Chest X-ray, PA view. Patient: 71 years old, sex M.
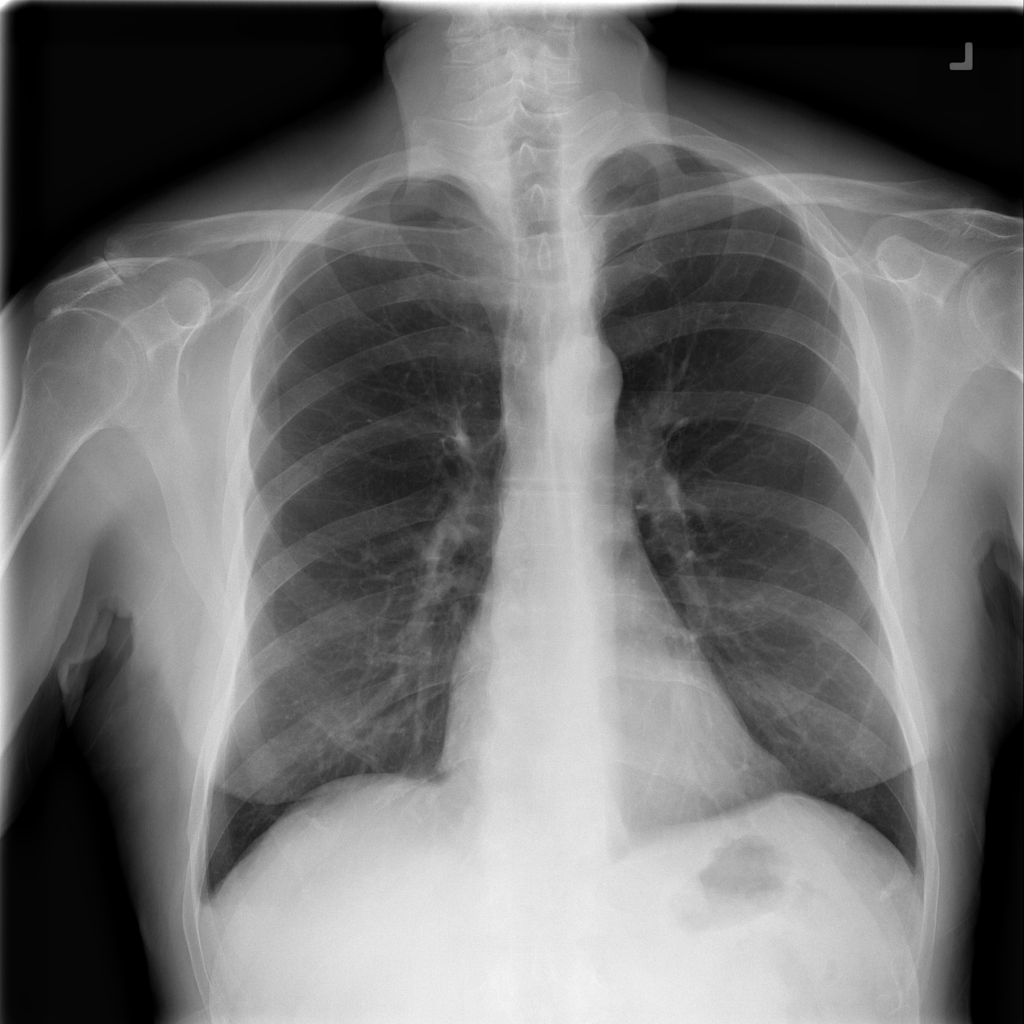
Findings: No Finding